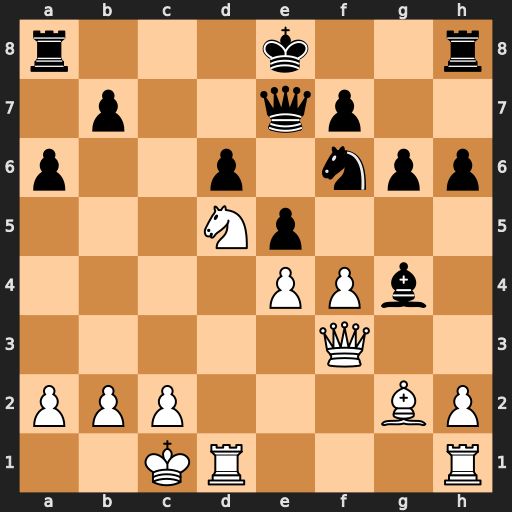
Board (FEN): r3k2r/1p2qp2/p2p1npp/3Np3/4PPb1/5Q2/PPP3BP/2KR3R
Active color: w
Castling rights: kq
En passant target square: -
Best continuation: Nxf6+ Qxf6 Qxg4 Qxf4+ Qxf4